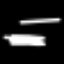
Label: line